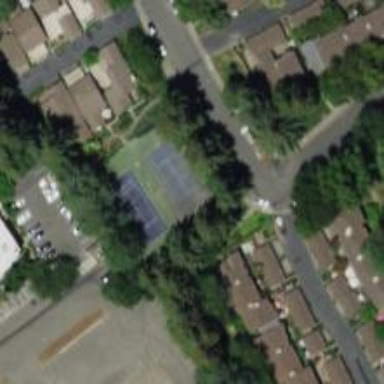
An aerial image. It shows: Tennis court on the leisure land pitch.